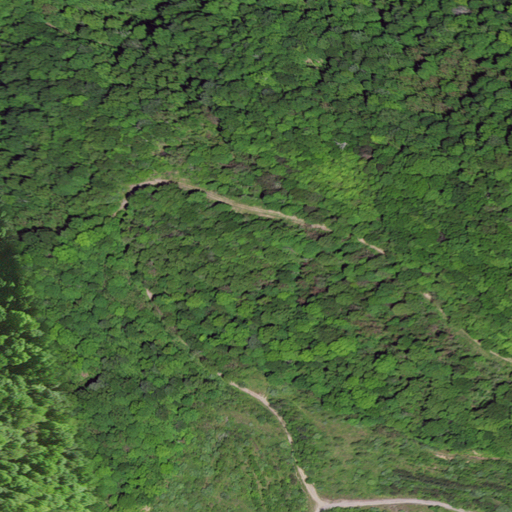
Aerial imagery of gap in Kentucky named Jones Gap containing deciduous forest and mixed forest